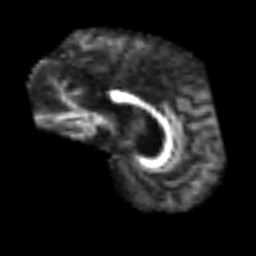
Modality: FA
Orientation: sagittal
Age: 59
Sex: male
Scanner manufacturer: siemens
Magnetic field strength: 3 T
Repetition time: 3.2 s
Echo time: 0.081 s